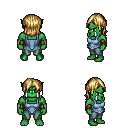
a pixel art fantasy rpg character, male body template, orc, green skin, blue vest, teal pants, blonde long bangs hairstyle, cloth bracers, four views (front, back, left, right), 2x2 character sprite sheet, small pixel art, hard edges, no anti-aliasing